Interaction volume radius: 5 \u00c5
Interaction volume height: 45 \u00c5
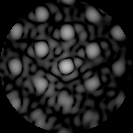
Disorder parameter: 0.1814